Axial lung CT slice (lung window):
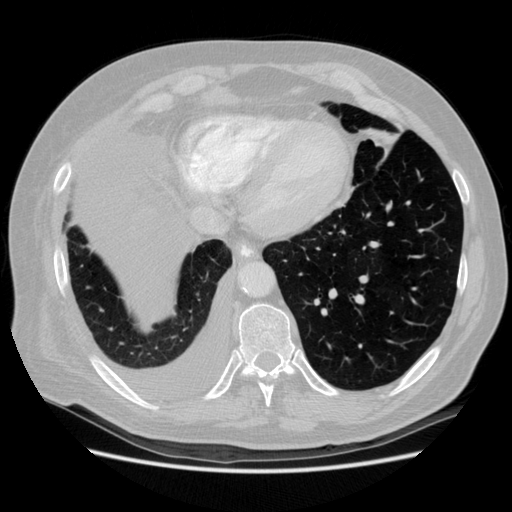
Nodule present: no